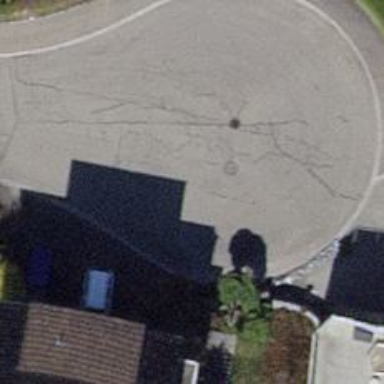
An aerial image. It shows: Turning circle on the road.